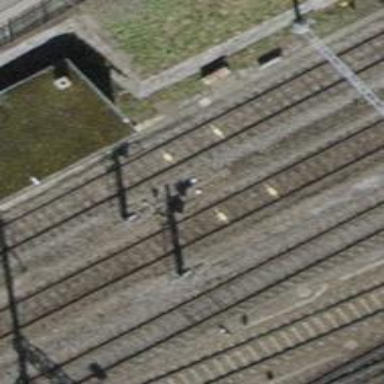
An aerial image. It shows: Railway signal.